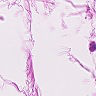
Metastatic tissue present: no